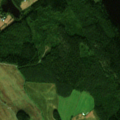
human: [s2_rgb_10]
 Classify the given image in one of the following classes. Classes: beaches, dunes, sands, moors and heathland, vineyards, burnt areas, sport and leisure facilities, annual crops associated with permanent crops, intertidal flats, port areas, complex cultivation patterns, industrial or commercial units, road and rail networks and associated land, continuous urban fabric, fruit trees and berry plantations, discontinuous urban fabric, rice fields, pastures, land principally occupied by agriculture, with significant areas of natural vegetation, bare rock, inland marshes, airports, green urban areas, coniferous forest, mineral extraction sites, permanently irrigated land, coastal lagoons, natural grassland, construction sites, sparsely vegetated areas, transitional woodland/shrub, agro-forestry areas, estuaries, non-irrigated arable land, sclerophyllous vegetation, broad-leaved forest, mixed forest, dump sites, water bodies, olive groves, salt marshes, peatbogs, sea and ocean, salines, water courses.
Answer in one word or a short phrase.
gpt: non-irrigated arable land, land principally occupied by agriculture, with significant areas of natural vegetation, mixed forest, water bodies